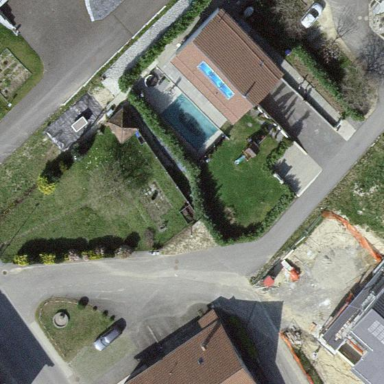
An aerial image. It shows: Garden that is leisure land.